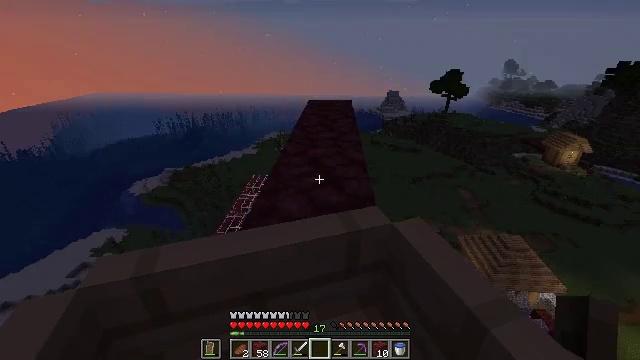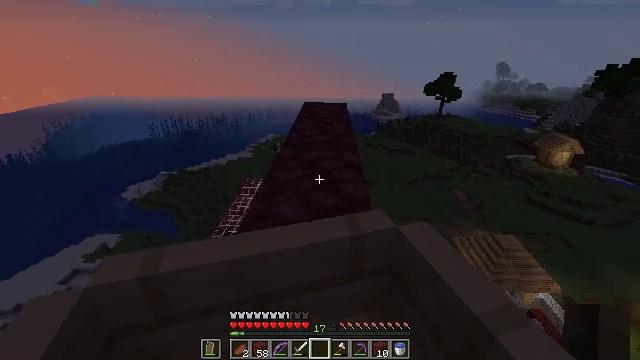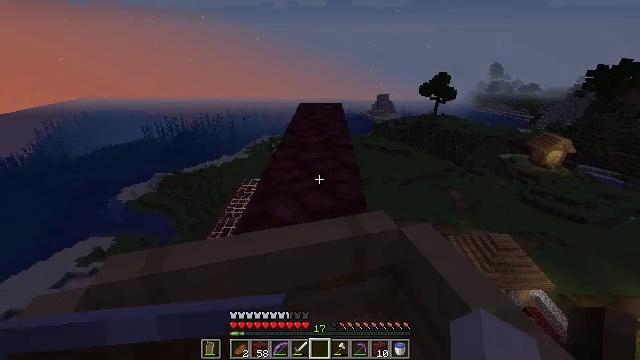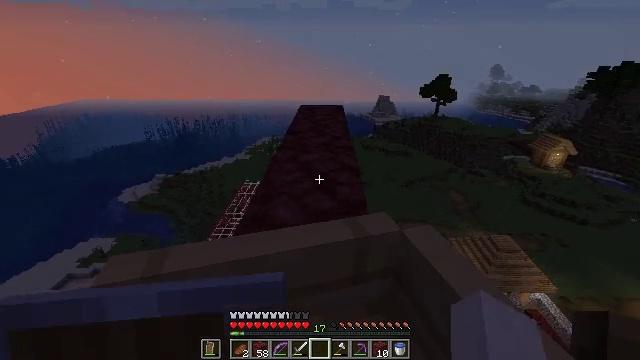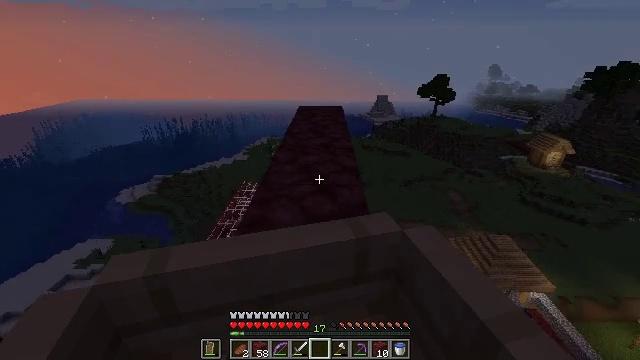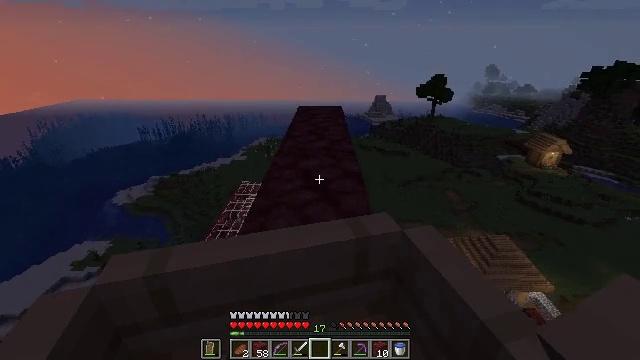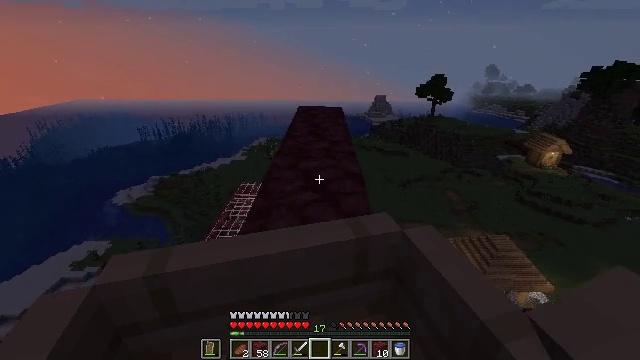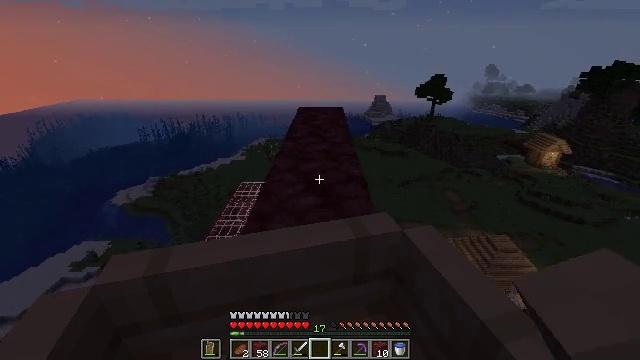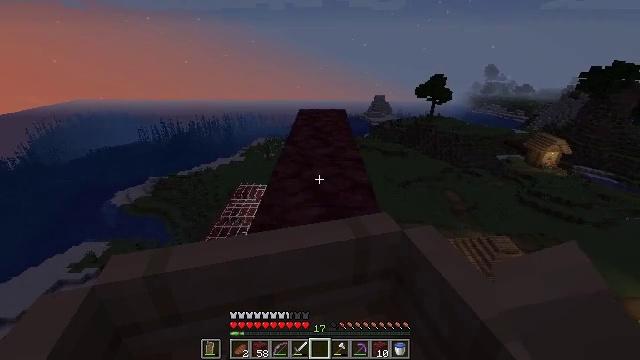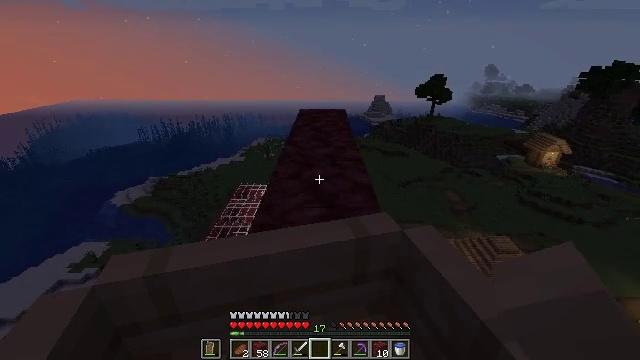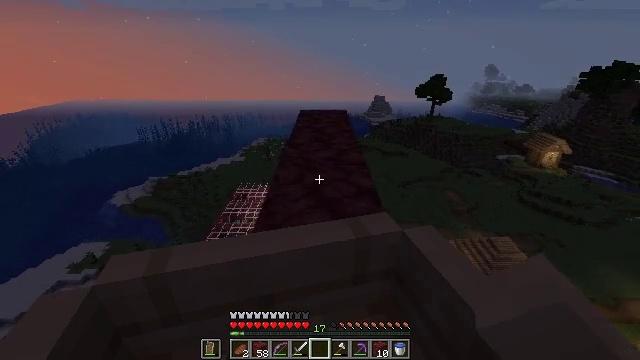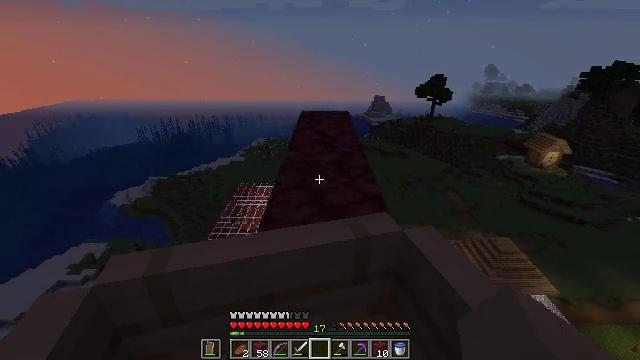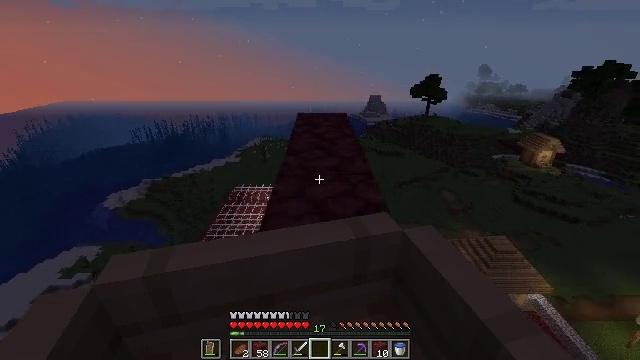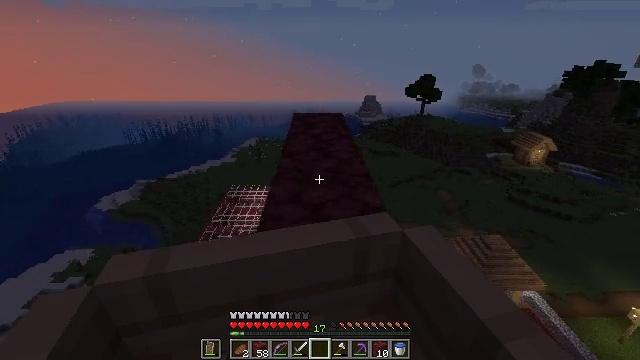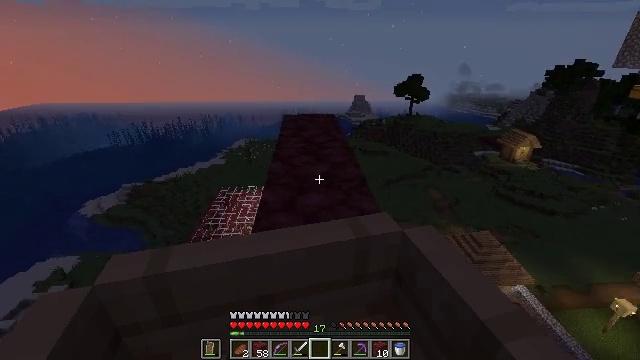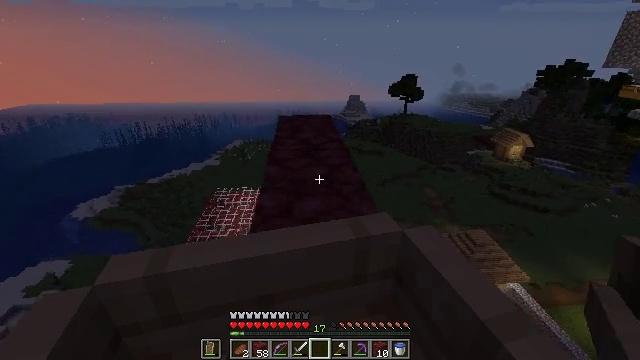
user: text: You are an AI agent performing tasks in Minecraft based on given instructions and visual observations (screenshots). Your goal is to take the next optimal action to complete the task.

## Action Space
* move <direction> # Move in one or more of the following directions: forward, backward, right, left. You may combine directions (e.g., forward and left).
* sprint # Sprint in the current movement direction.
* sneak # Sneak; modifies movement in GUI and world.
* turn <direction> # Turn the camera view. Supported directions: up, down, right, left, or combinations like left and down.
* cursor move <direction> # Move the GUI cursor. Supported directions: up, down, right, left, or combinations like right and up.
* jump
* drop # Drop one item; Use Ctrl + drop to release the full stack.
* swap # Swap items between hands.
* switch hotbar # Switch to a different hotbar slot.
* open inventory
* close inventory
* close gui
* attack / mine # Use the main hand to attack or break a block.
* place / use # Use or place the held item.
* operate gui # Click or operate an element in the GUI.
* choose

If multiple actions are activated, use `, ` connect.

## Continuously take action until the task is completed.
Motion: motion action
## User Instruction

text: Pick up the white bed by breaking it.
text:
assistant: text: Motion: turn left
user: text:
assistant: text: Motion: move forward
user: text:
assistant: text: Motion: move forward
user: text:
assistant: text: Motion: move forward
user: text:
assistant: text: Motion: move forward
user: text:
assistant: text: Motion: move forward
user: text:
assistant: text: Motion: move forward
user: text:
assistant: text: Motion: move forward
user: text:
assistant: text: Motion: move forward
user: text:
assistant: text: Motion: move forward
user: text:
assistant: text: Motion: move forward and move right
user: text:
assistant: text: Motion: move forward and move right
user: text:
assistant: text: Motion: move forward and move right
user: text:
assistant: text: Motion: move forward
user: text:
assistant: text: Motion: move forward
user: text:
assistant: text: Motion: move forward
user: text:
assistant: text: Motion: move forward and move right
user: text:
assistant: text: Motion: move forward and move right
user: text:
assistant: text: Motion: move forward
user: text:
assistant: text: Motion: move forward
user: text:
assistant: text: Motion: move forward
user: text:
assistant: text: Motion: move forward
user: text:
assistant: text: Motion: move forward
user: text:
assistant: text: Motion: move forward
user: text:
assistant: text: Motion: move forward and move right
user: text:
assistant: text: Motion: move forward and move right
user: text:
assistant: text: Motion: move forward
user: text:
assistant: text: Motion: move forward
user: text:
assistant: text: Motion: move forward
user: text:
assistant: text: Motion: move forward and move right